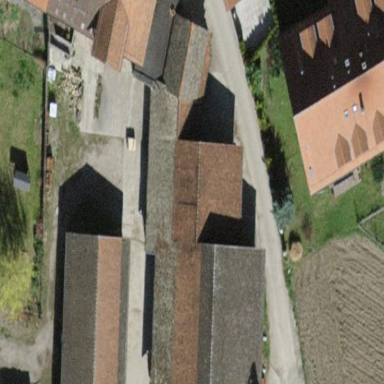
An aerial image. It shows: Barn.